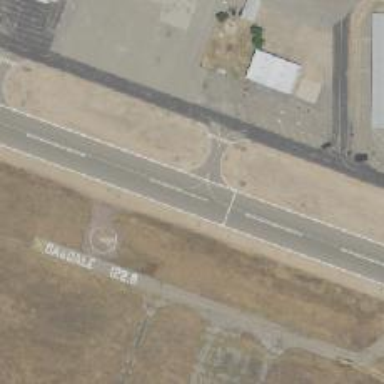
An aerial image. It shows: Image of taxiway at airport.